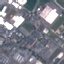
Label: Industrial